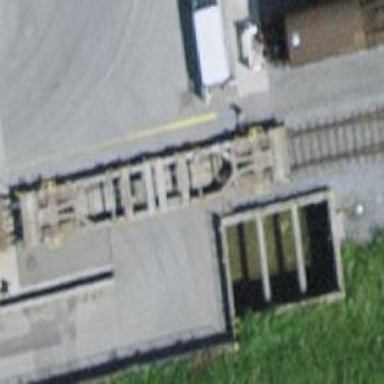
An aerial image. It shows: Railway switch.